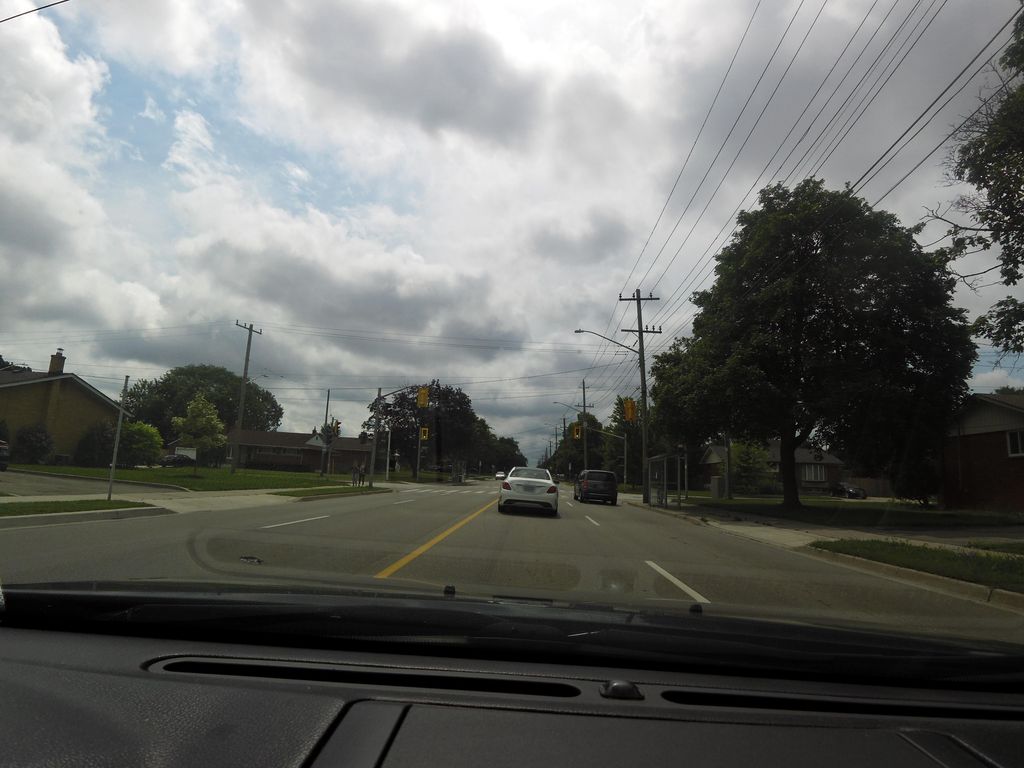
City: hamilton